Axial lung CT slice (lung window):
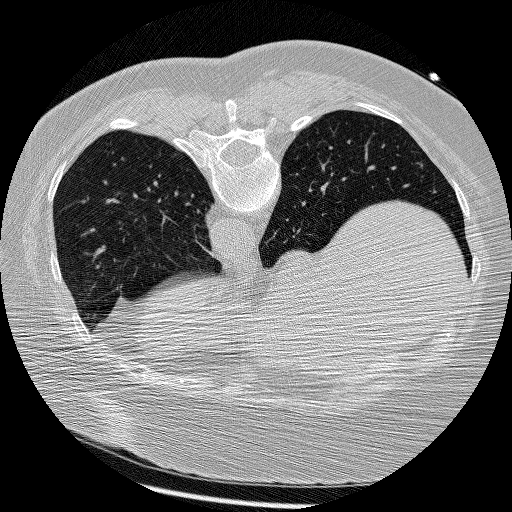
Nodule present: no